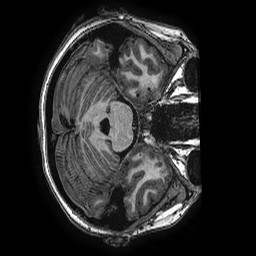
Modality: T1w
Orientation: axial
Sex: female
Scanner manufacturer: ge
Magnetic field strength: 3 T
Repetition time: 0.00766 s
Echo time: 0.003476 s